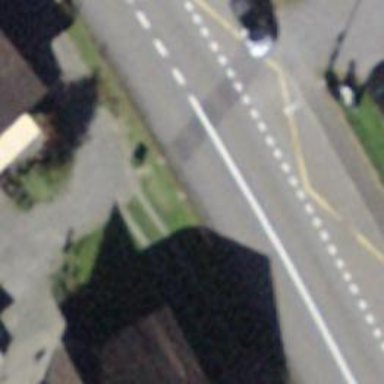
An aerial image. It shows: Bus stop with designated stop position for public transport.